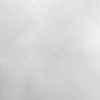
Atmospheric dust classification: dusty